Field crop: tomato
Growth stage: 1
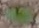
Species: solanum